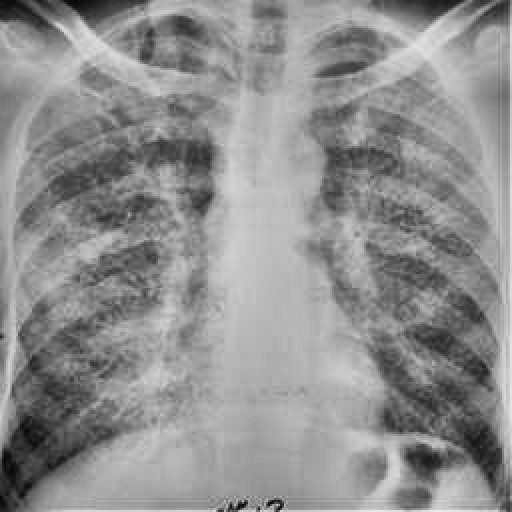
Finding: TUBERCULOSIS